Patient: sex F, age 35
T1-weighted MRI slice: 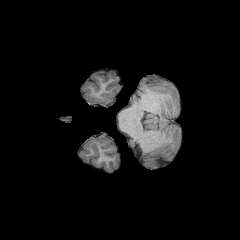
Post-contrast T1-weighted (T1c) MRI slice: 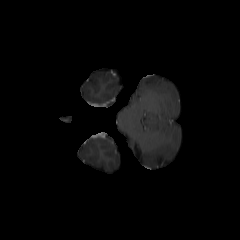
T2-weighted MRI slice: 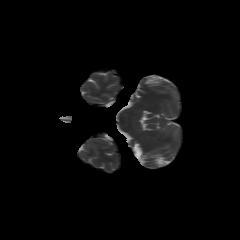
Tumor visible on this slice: no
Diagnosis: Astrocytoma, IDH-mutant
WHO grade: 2